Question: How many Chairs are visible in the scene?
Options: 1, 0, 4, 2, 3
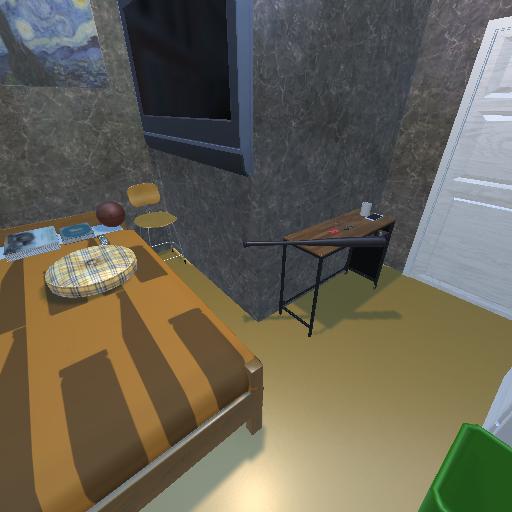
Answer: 1